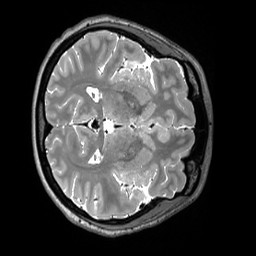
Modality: T2w
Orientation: axial
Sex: female
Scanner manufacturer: siemens
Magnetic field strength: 3 T
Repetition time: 3 s
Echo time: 0.409 s